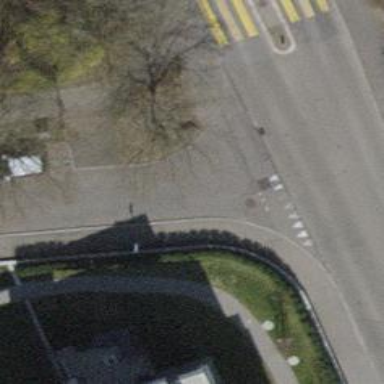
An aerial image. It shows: Residential road with asphalt surface and separate sidewalk.